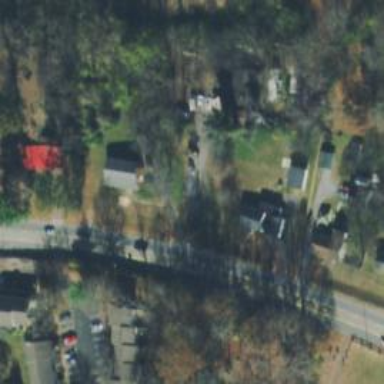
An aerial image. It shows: Driveway.